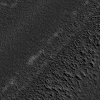
Atmospheric dust classification: not_dusty